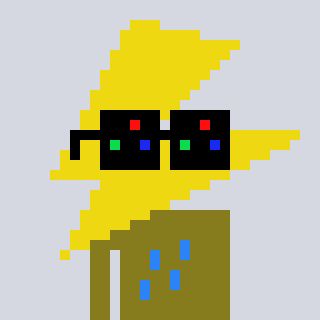
a pixel art character with square black sunglasses, a lightning bolt-shaped head and a gunk-colored body on a cool background